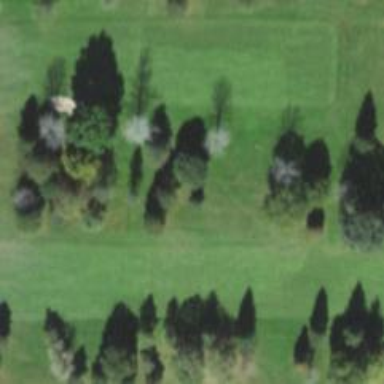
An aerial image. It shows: Golf fairway in the image.